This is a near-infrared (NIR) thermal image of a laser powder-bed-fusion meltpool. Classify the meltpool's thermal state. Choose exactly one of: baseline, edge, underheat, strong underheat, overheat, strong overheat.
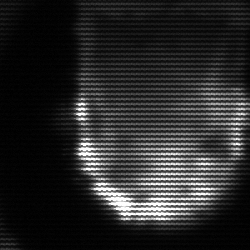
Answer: baseline